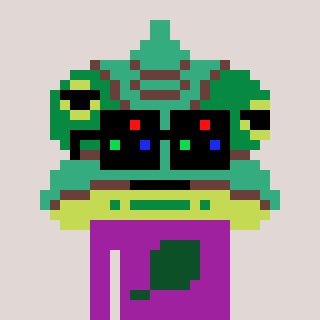
a pixel art character with square black sunglasses, a chameleon-shaped head and a magenta-colored body on a warm background